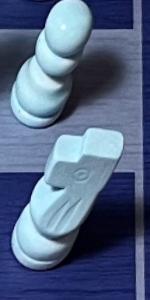
Label: Knight_White